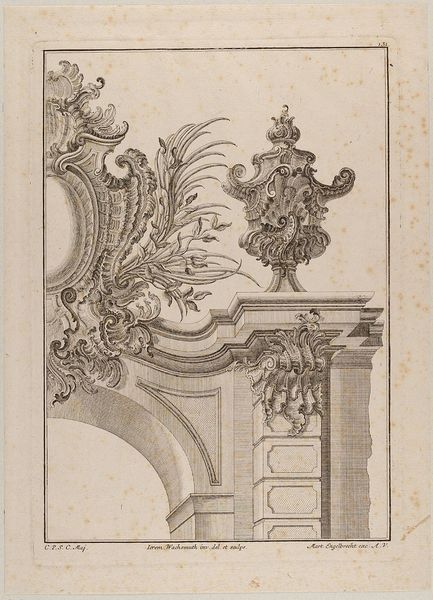
Titel: Eine Portalverzierung aus Muschelwerk
Künstler: Martin Engelbrecht
Standort: Hamburg
Institution: Museum für Kunst und Gewerbe Hamburg
Schlagwörter: blätter, laub, weiß, ausschnitt, schwarz, muster, ornament, barock, ast, rokkoko, blatt, pflanze, rokoko, kanne, krug, ranken, bogen, mauer, grafik, graphik, rundbogen, dekor, floral, ornamente, stuck, tor, fotografie, photographie, medaillon, torbogen, druck, druckgraphik, schnitt, druckgrafik, schraffur, radierung, stich, ranke, ornamental, portal, rokokko, musterbuch, kupferstich, details, riss, aedicula, rocaille, gebrochen, ästchen, style, reproduktionen, plattenrand, druckerzeugnisse, muschelwerk, pflanzenornamente, ädikula, ornamentstich, vorlageblätter